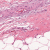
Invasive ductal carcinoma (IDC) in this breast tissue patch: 0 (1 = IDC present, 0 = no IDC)